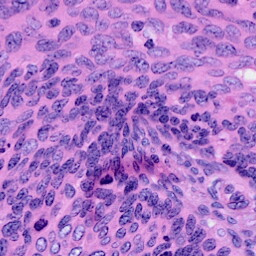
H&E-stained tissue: Cervix